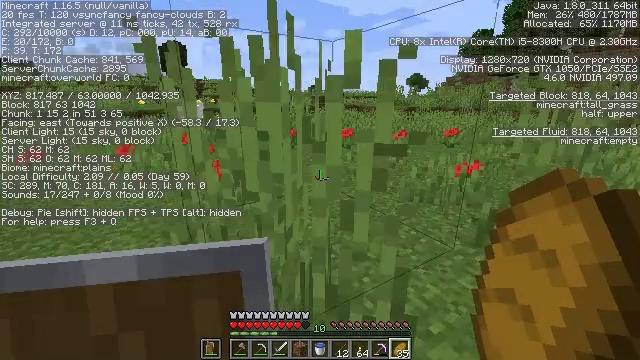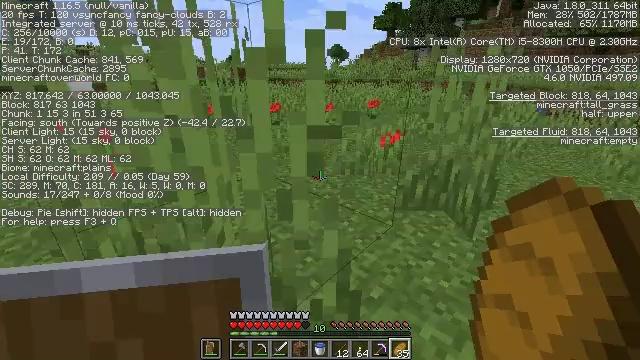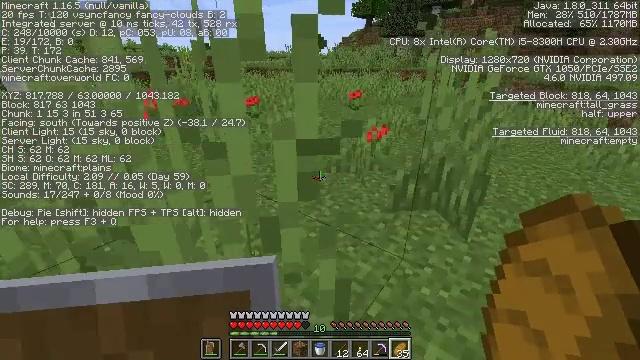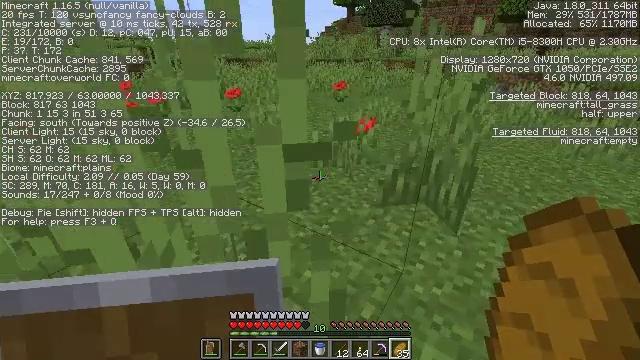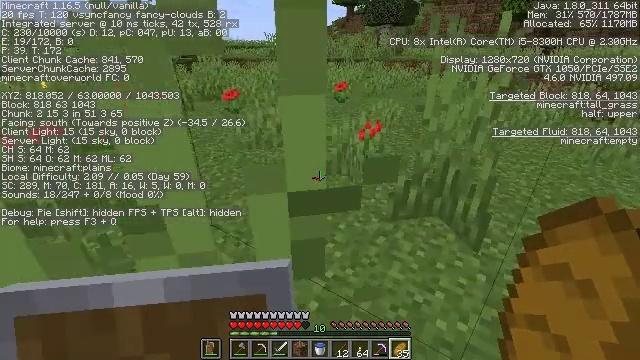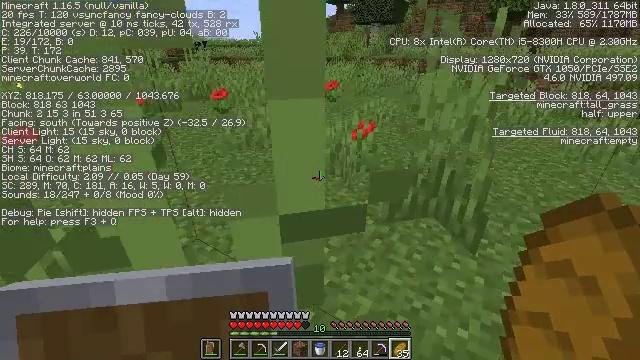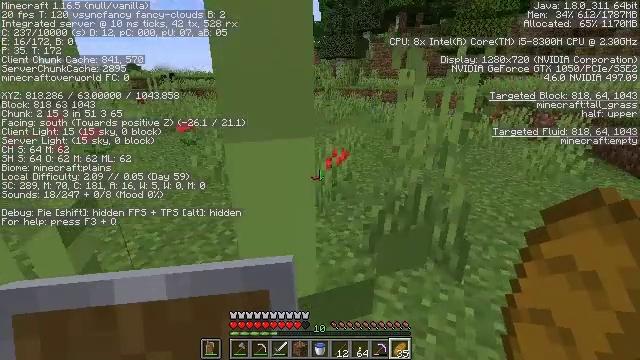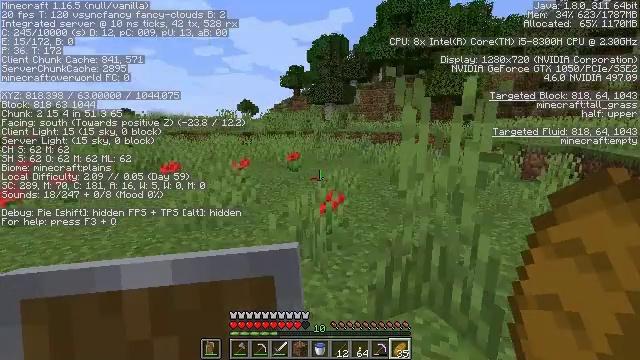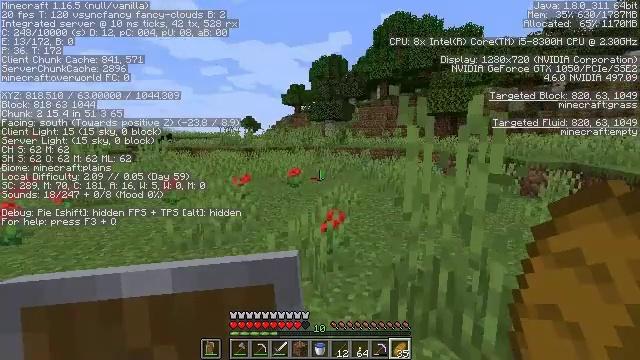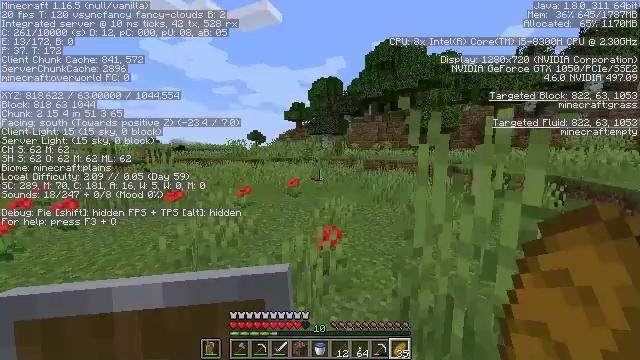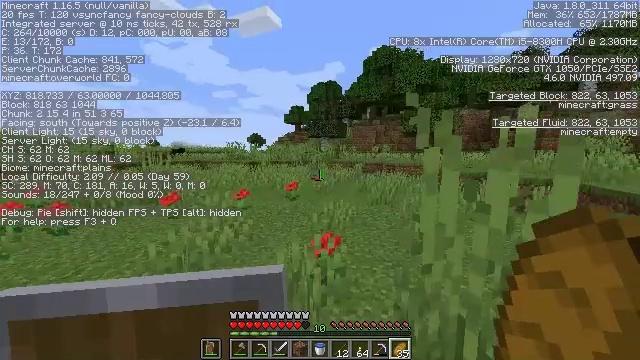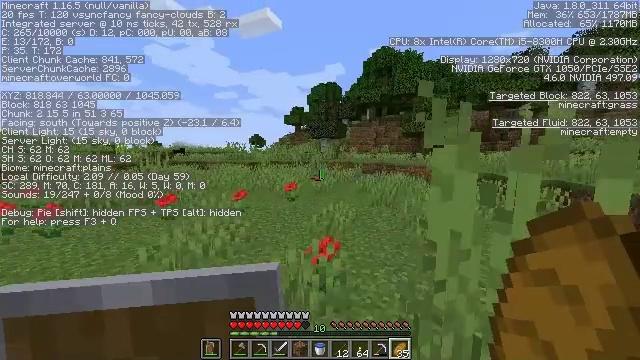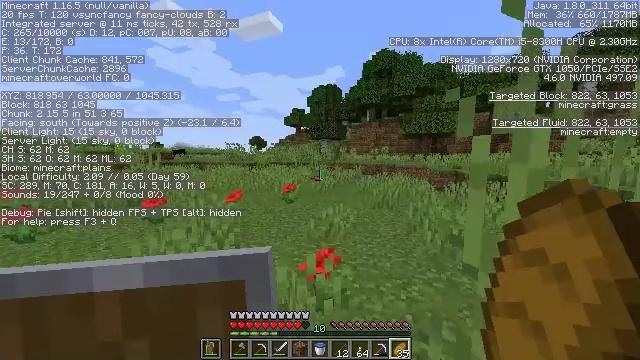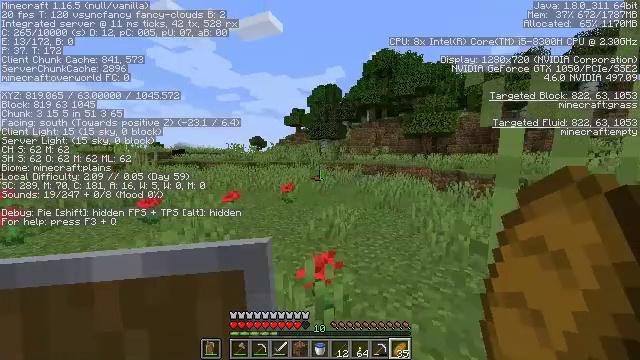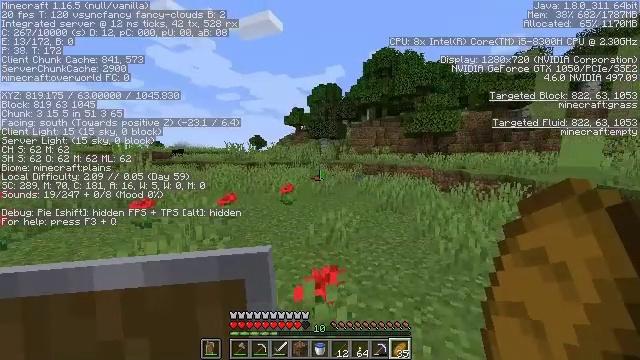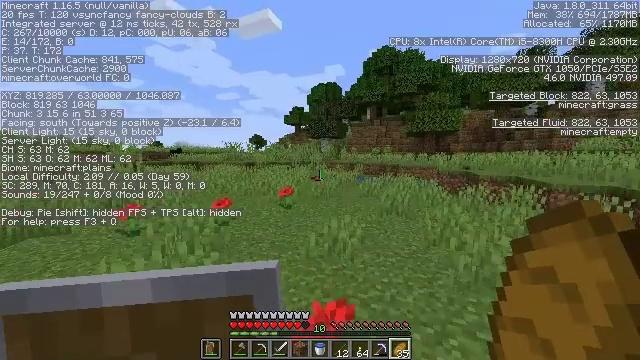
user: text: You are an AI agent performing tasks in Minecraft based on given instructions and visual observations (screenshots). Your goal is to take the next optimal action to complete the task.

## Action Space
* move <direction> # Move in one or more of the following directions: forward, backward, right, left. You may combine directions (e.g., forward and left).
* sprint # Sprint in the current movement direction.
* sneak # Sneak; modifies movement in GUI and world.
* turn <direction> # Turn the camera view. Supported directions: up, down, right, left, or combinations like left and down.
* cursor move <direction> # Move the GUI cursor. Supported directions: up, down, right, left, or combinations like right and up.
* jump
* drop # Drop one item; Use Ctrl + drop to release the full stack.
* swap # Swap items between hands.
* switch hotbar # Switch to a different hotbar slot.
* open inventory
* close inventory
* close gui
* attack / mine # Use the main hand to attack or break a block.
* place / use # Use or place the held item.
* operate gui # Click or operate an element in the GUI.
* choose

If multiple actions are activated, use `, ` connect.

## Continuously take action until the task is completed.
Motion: motion action
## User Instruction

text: Combat the sheep.
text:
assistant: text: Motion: move forward, turn right and down
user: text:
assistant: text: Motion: move forward, turn right and down
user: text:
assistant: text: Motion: move forward, turn right and down
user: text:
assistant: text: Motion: move forward
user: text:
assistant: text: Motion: move forward, turn right
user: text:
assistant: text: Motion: move forward, turn right and up
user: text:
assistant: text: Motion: move forward, sprint, turn right and up
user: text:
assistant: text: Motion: move forward, sprint, turn up
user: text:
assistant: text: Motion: move forward, sprint, turn up
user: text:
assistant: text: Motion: move forward, sprint
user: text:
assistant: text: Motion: move forward, sprint
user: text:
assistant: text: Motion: move forward, sprint
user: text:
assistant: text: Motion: move forward, sprint
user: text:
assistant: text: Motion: move forward, sprint
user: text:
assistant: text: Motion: move forward, sprint
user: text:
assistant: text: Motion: move forward, sprint
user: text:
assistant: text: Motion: move forward, sprint
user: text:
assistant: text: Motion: move forward, sprint, turn left
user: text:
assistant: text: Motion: move forward, sprint
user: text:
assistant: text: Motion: move forward, sprint
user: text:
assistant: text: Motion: move forward, sprint
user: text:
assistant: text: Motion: move forward, sprint
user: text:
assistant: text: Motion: move forward, sprint
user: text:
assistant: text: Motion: move forward, sprint
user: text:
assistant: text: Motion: move forward, sprint
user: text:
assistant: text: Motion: move forward, sprint
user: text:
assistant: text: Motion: move forward, sprint, turn left
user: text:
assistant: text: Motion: move forward, sprint
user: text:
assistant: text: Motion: move forward, sprint, turn left
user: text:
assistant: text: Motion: move forward, sprint